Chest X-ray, PA view. Patient: 48 years old, sex M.
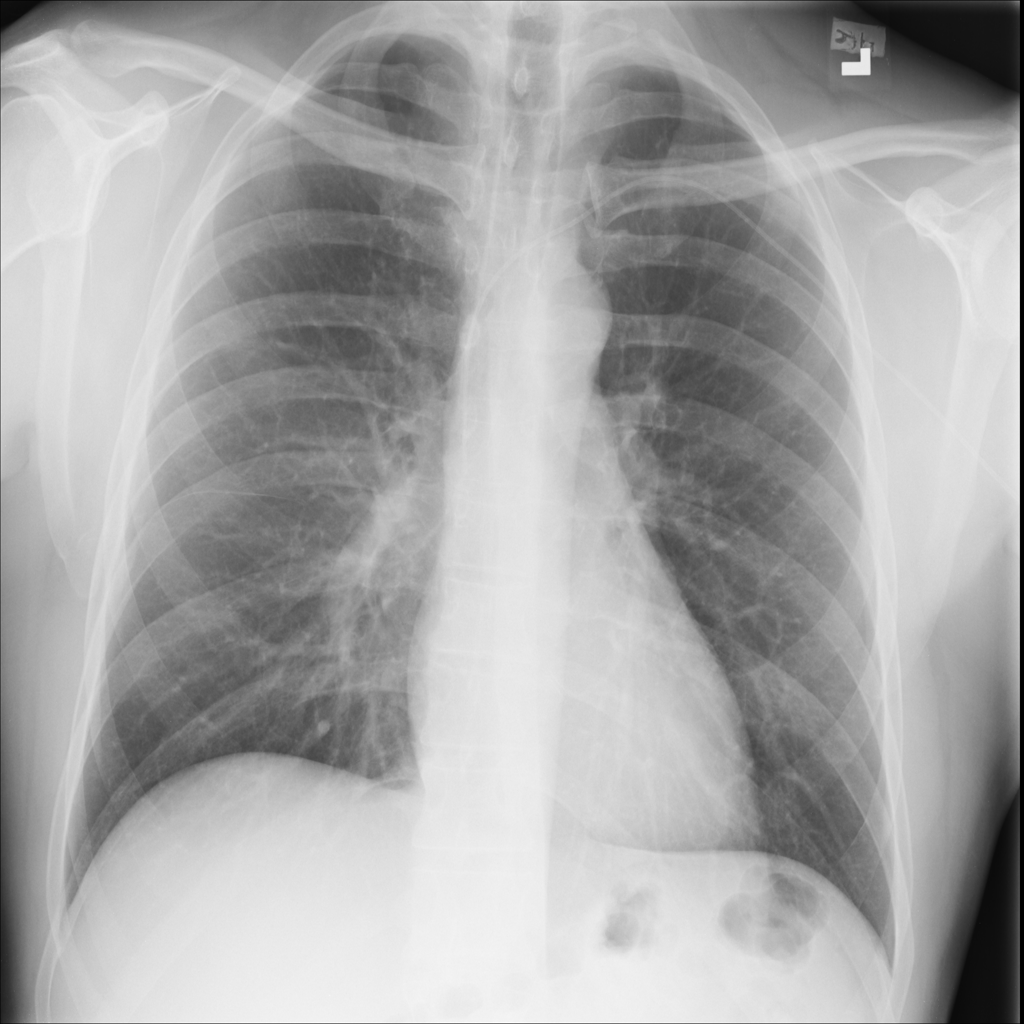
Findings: No Finding